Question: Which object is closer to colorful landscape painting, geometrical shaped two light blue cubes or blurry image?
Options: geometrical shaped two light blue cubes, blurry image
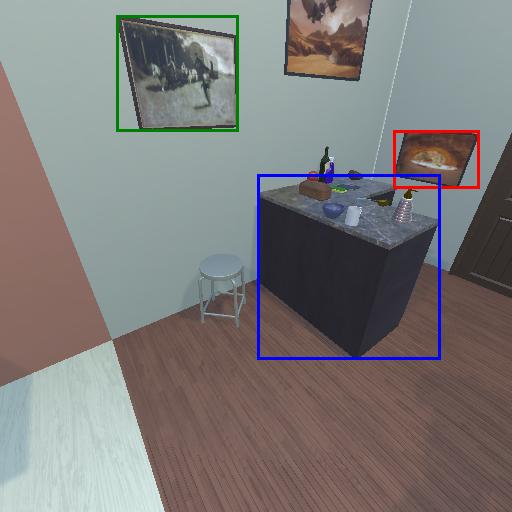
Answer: geometrical shaped two light blue cubes